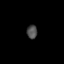
Tissue: prostate
Cell type: T cells
Senescence score: 0.3553
Nuclear area (px): 142
Mean DAPI intensity: 75.986